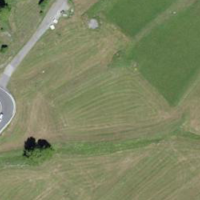
EUNIS habitat code: 24
Species observed at this site:
Buteo buteo
Plantago media
Gypaetus barbatus